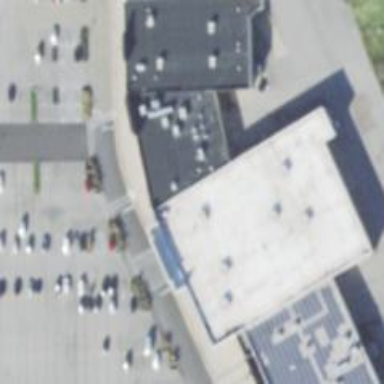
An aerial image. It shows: Retail building.